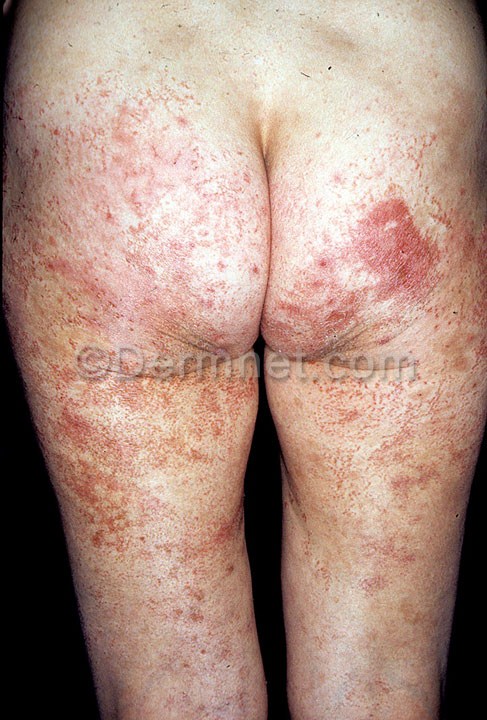
Disease: Systemic Disease